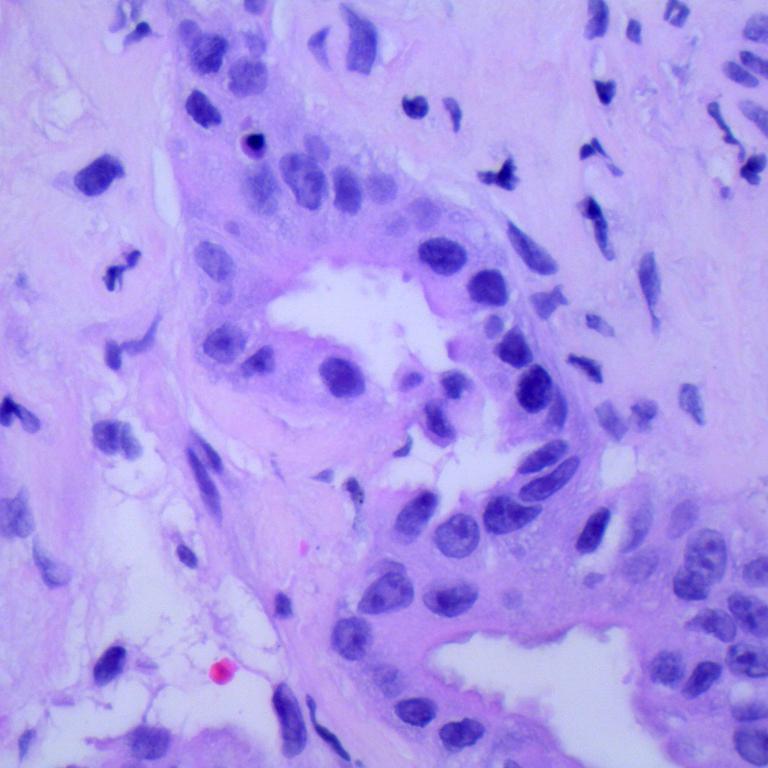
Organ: lung
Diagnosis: adenocarcinomas